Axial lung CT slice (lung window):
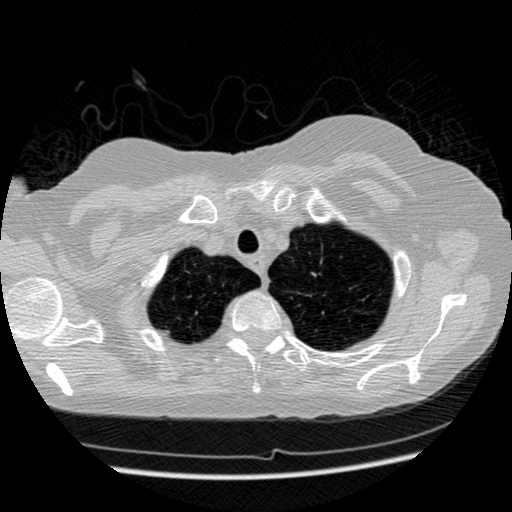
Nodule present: no